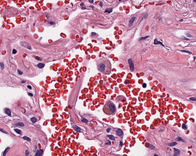
Tumor epithelial tissue: no
Tumor-associated stroma tissue: yes
Normal tissue: no